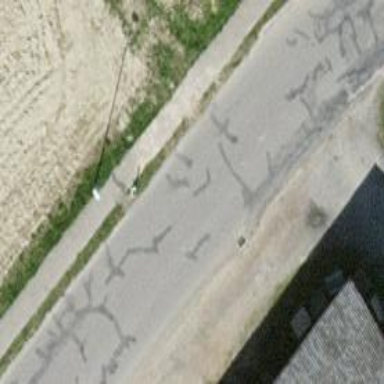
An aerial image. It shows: Tertiary road with asphalt surface.